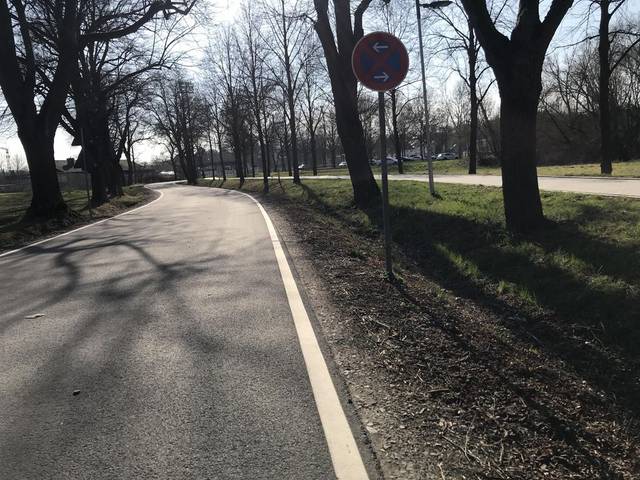
Region: Germany
Coordinates: 50.542, 9.668